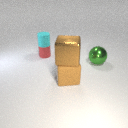
large brown rubber cube below large brown metal cube